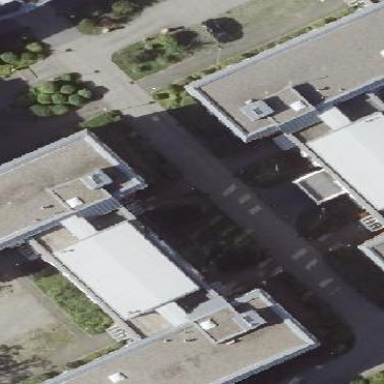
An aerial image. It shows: Office building.